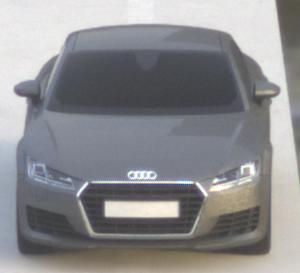
Make: Audi
Model: TT Coupé 1.8 TFSI
Detailed model: TT (8S) Coupé
Model produced from: 2015/08
Model produced until: 2018/06
Doors: 3
Color: gray
Road condition: dry road
Daytime: sunrise or sunset
Contrast: low contrast